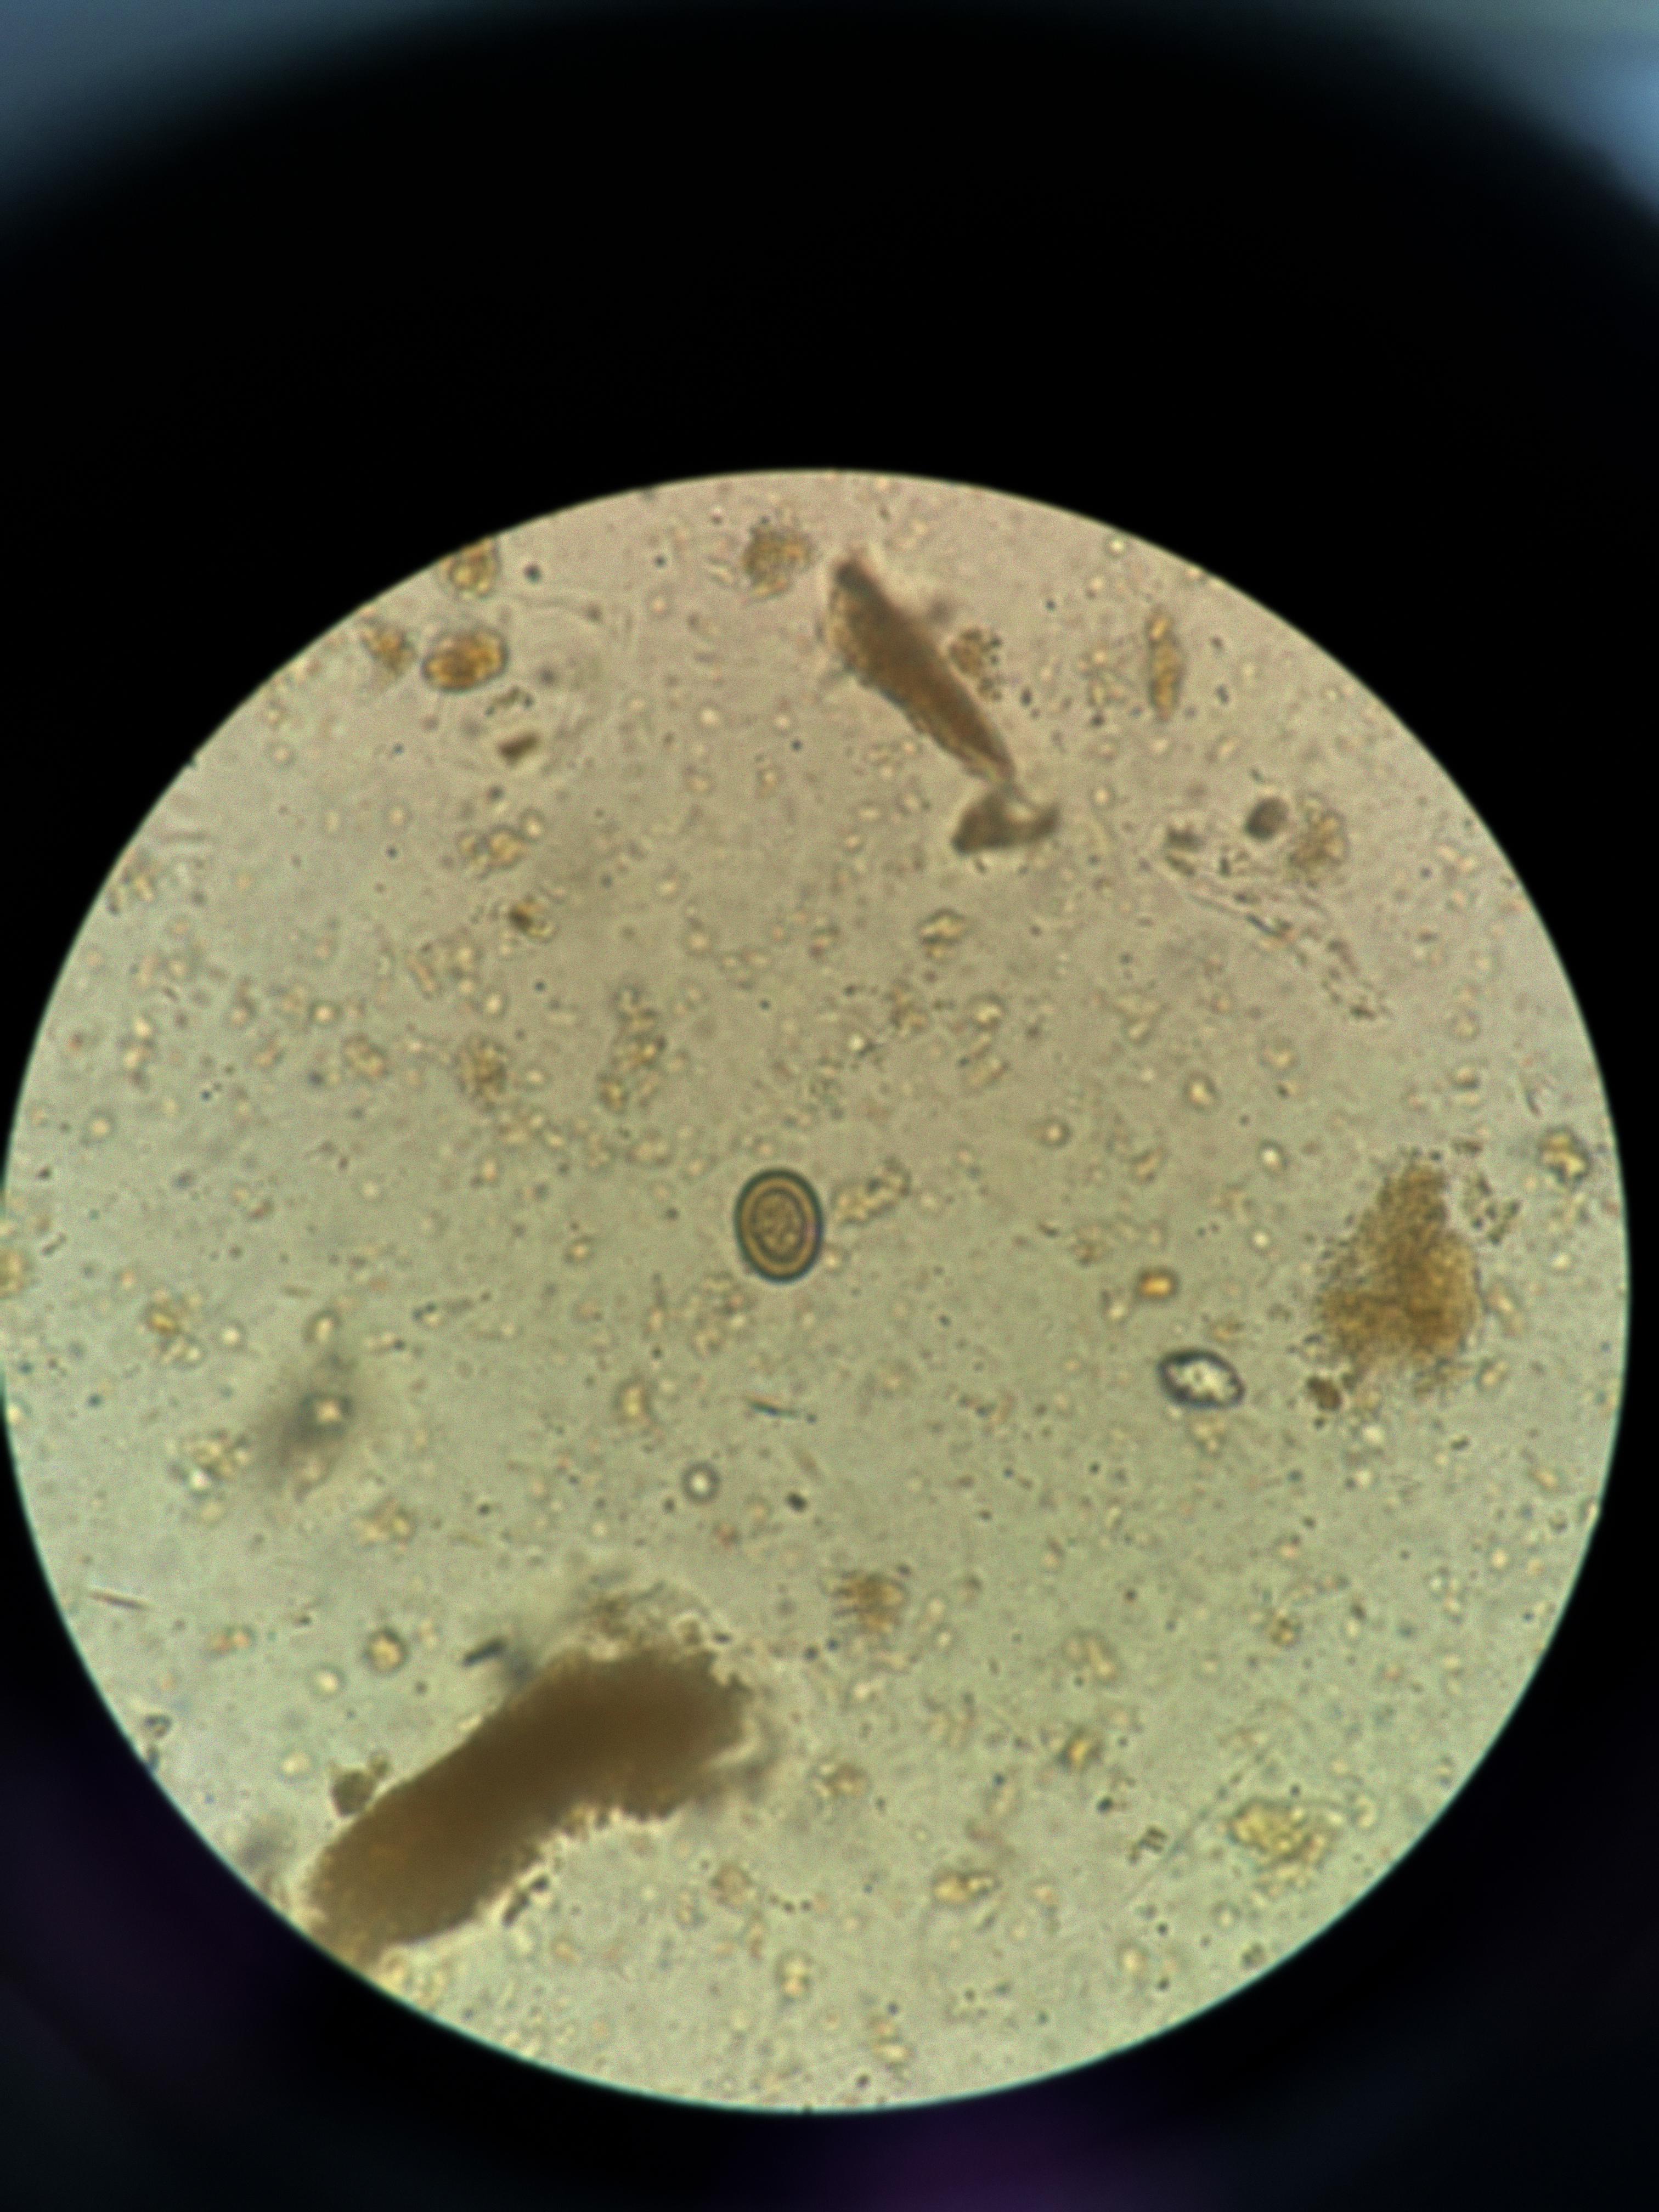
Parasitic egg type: Taenia spp. egg